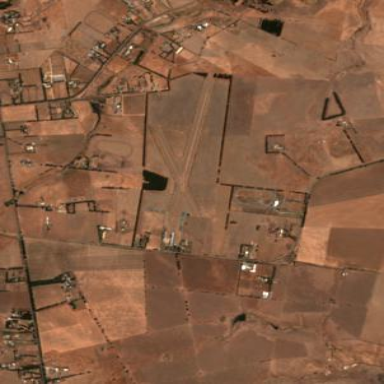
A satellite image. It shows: Airfield classified as aerodrome.